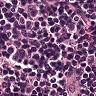
Metastatic tissue present: no